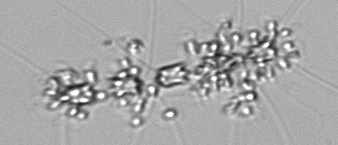
Label: Chaetoceros_didymus_TAG_external_flagellate